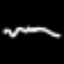
Label: squiggle